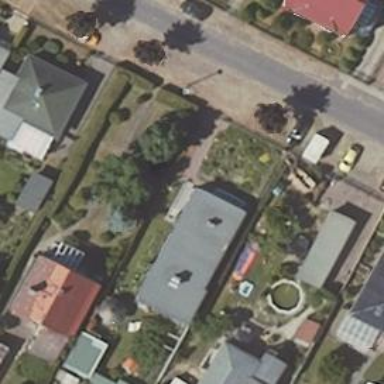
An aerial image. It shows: Detached building.